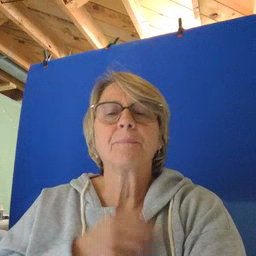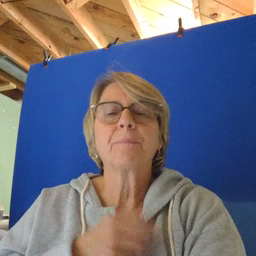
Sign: gum